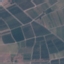
Label: PermanentCrop